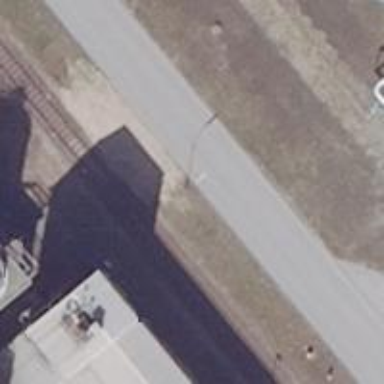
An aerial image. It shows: Railway yard.